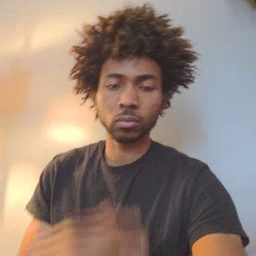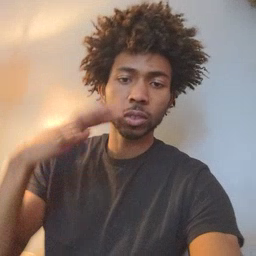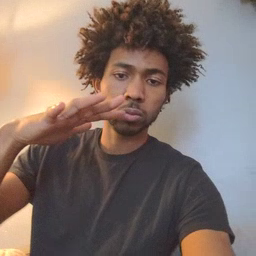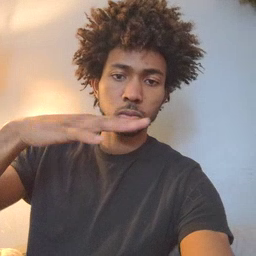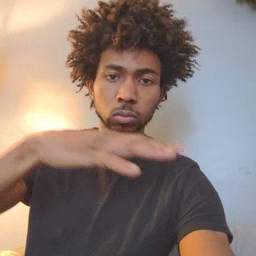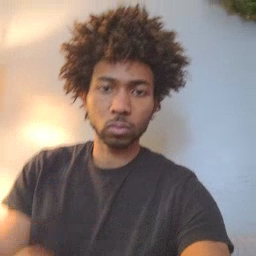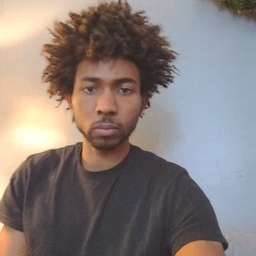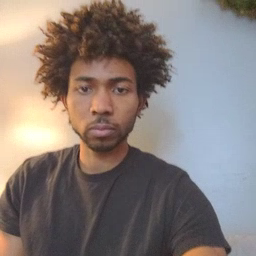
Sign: helicopter